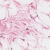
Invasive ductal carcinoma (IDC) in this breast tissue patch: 0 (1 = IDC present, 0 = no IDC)